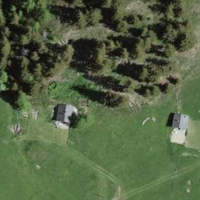
EUNIS habitat code: 23
Species observed at this site:
Achillea millefolium